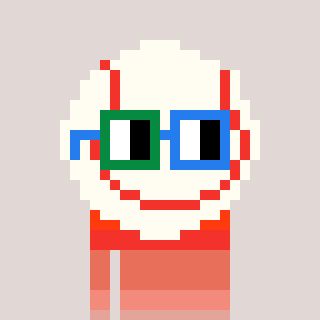
a pixel art character with square green and blue glasses, a baseball ball-shaped head and a bluegrey-colored body on a warm background